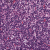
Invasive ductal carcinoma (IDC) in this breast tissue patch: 1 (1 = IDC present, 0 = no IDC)